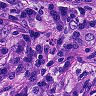
Metastatic tissue present: yes